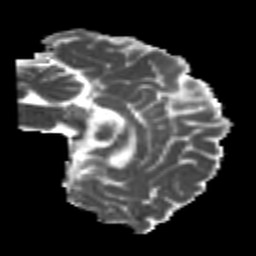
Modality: MD
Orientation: sagittal
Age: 22
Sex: male
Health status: healthy
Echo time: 0.074 s